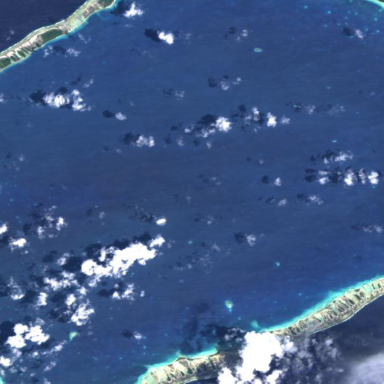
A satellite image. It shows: Maritime atoll boundary adorned with natural beauty. The place is atoll.